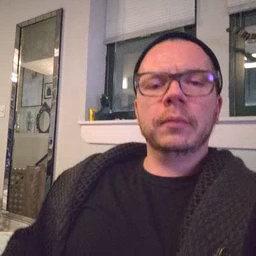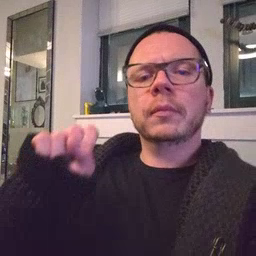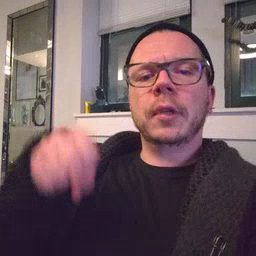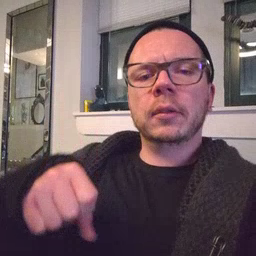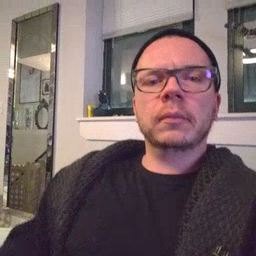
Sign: yes